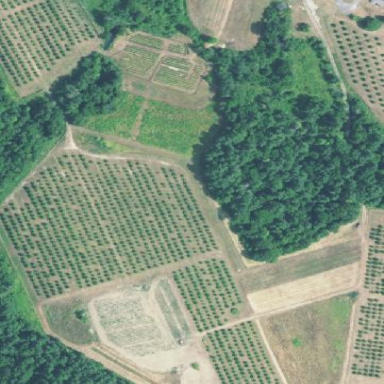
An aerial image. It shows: Orchard.